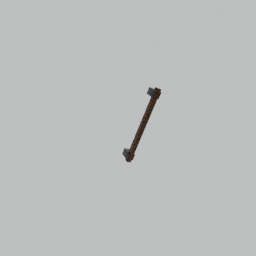
Label: mechanical